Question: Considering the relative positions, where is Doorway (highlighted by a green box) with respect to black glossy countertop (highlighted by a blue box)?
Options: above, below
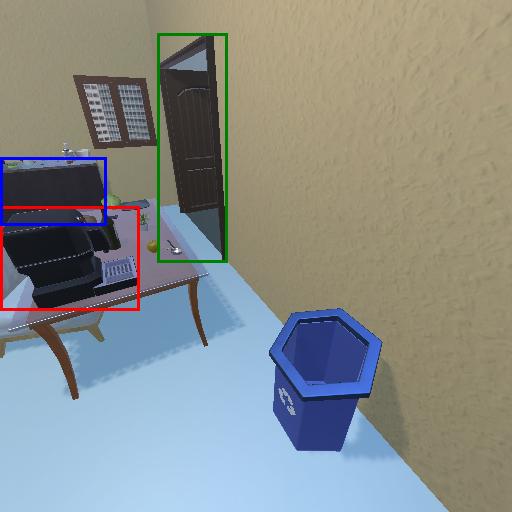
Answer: above